Question: I use the excellent <URL> to move between different occurrences of the same symbol.

In this screenshot, 'foo_bar' is highlighted, and I can call 'highlight-symbol-prev' to jump to it. Note that this is syntax-aware, so it's smart enough to know that 'foo_bar_baz' is different (something isearch doesn't understand).
I'd really like to be able to jump to the occurrence of a symbol. This would be brilliant for finding where symbols were imported. How would I go about this?
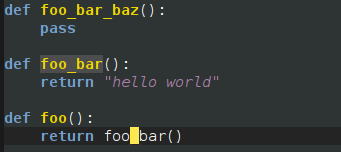
Answer: Something along these lines should do what you want.
'''
(defun goto-first-reference ()
(interactive)
(eval
'(progn
(goto-char (point-min))
(search-forward-regexp
(rx symbol-start ,(thing-at-point 'symbol) symbol-end))
(beginning-of-thing 'symbol))))
'''